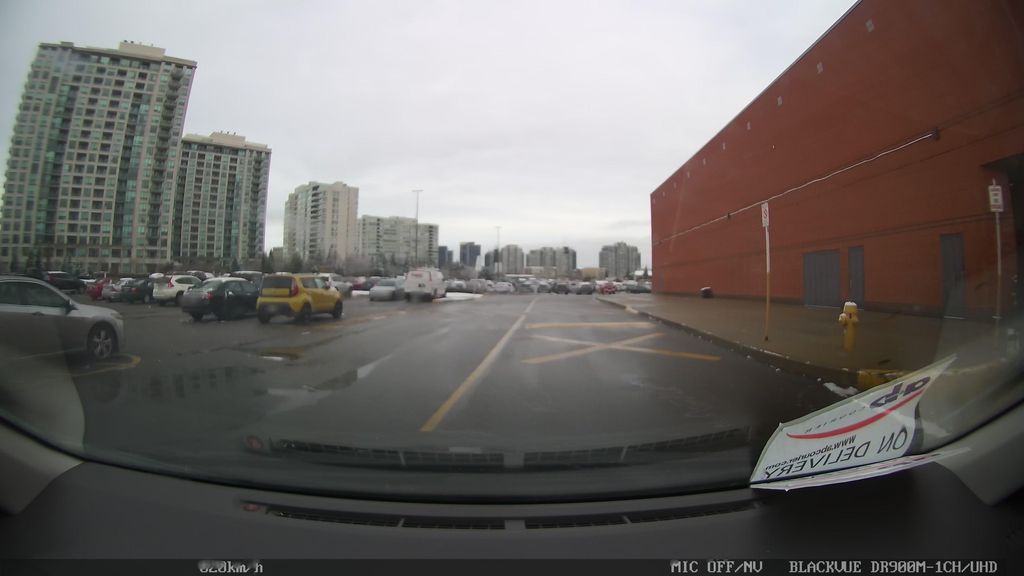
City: toronto